Question: I'm using ubuntu and I'm following basic tutorial about how to use svn.
I followed the instructions in the book but it shows error when I try to import after I created a repository.
Here are my screenshot of what I've done.

Can you help me and tell me what the problem is?
Thanks in advance!
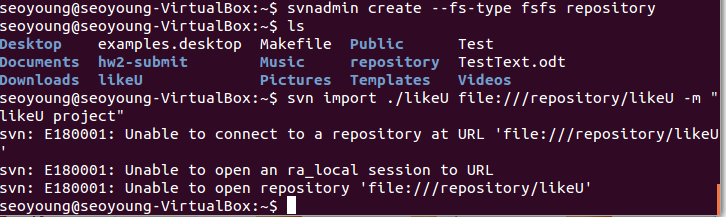
Answer: The 'file://' URL you enter is incorrect because it's incomplete. You have to specify the full path to the repository on your local filesystem since you access the repository directly. So in your case the URL will be as in this command-line:
'svn import ./likeU file:///home/seoyoung/repository'
Read <URL>!